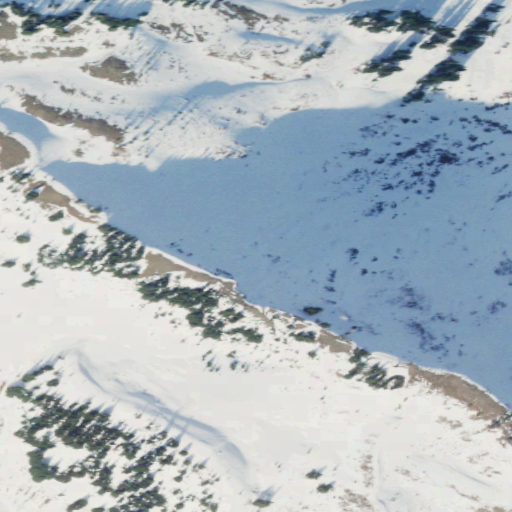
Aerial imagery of gap in Washington named Ladies Pass containing shrub, barren land, evergreen forest, grassland, snow, and woody wetlands